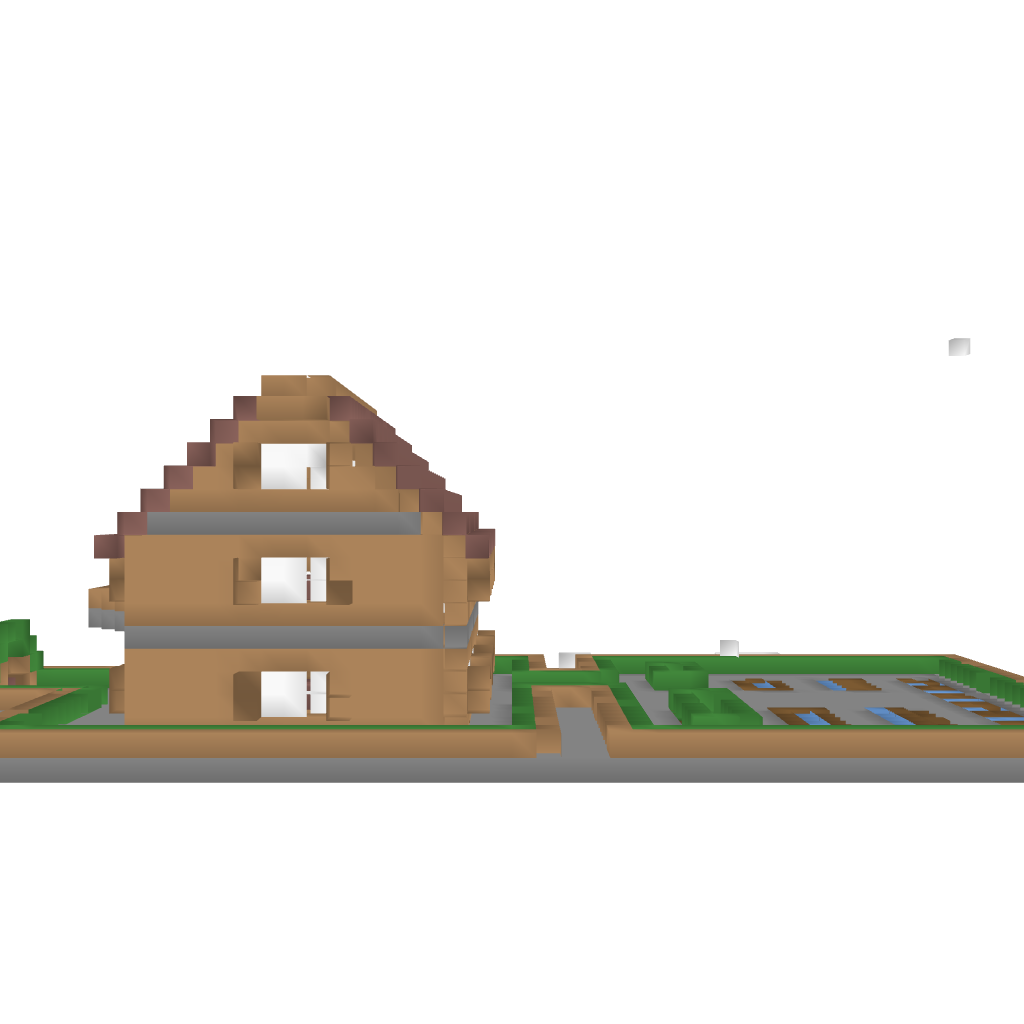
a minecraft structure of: Medium town house good quality